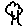
Label: tree